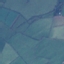
Land use / land cover class: Pasture